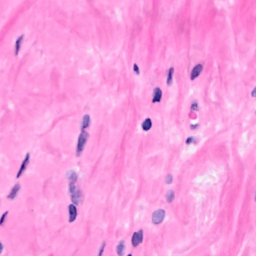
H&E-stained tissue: Breast